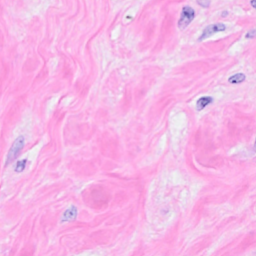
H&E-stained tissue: Breast